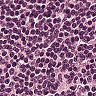
Metastatic tissue present: no